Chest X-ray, AP view. Patient: 57 years old, sex M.
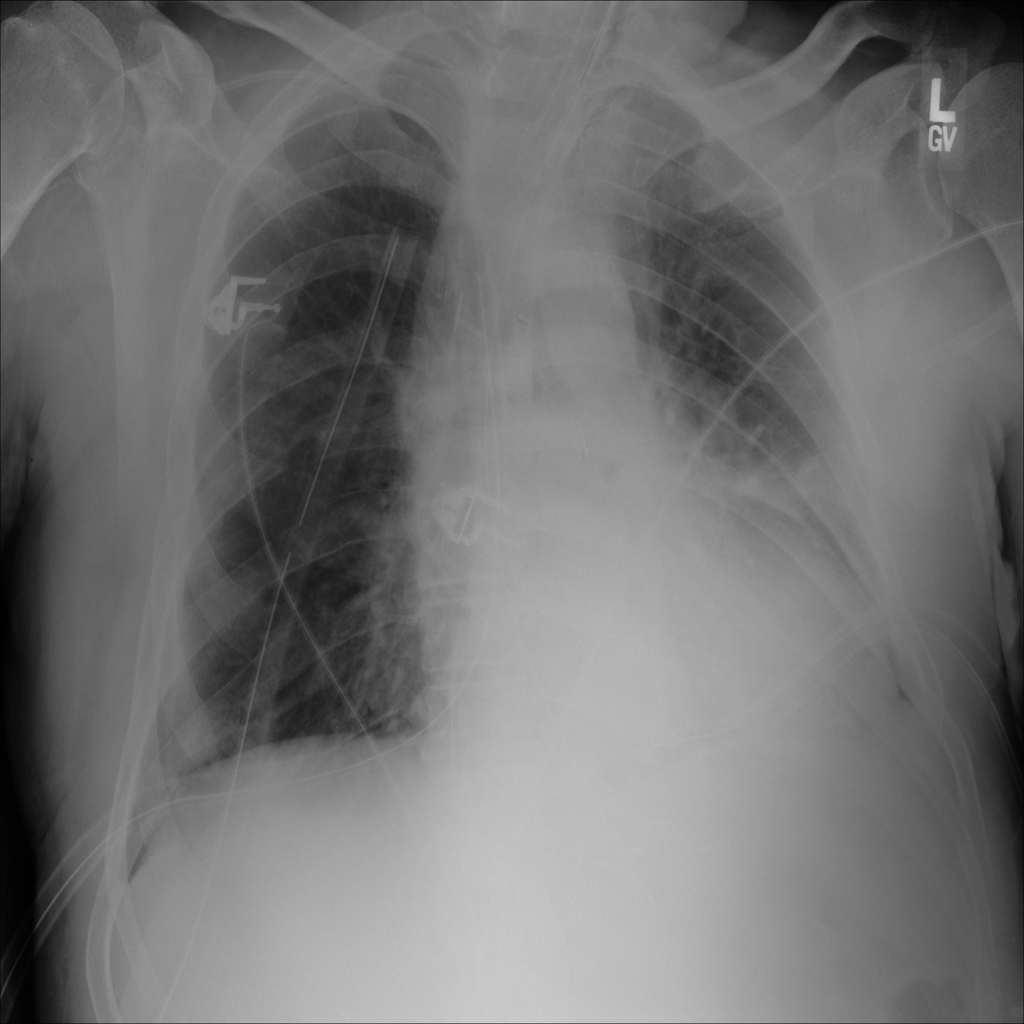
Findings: Atelectasis